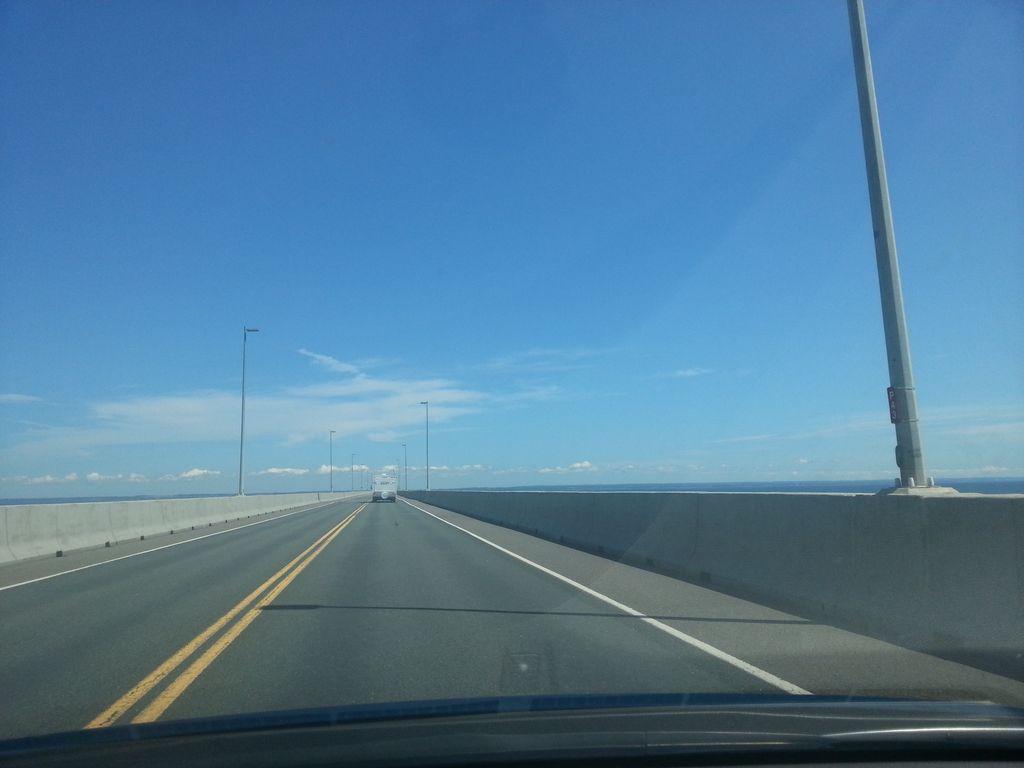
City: charlottetown